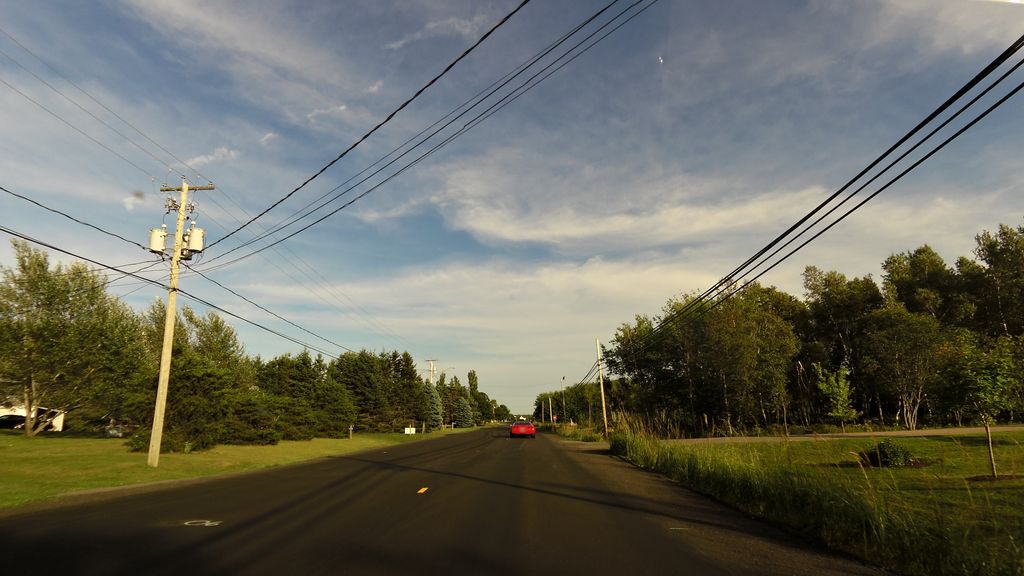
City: charlottetown